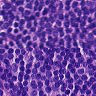
Metastatic tissue present: no